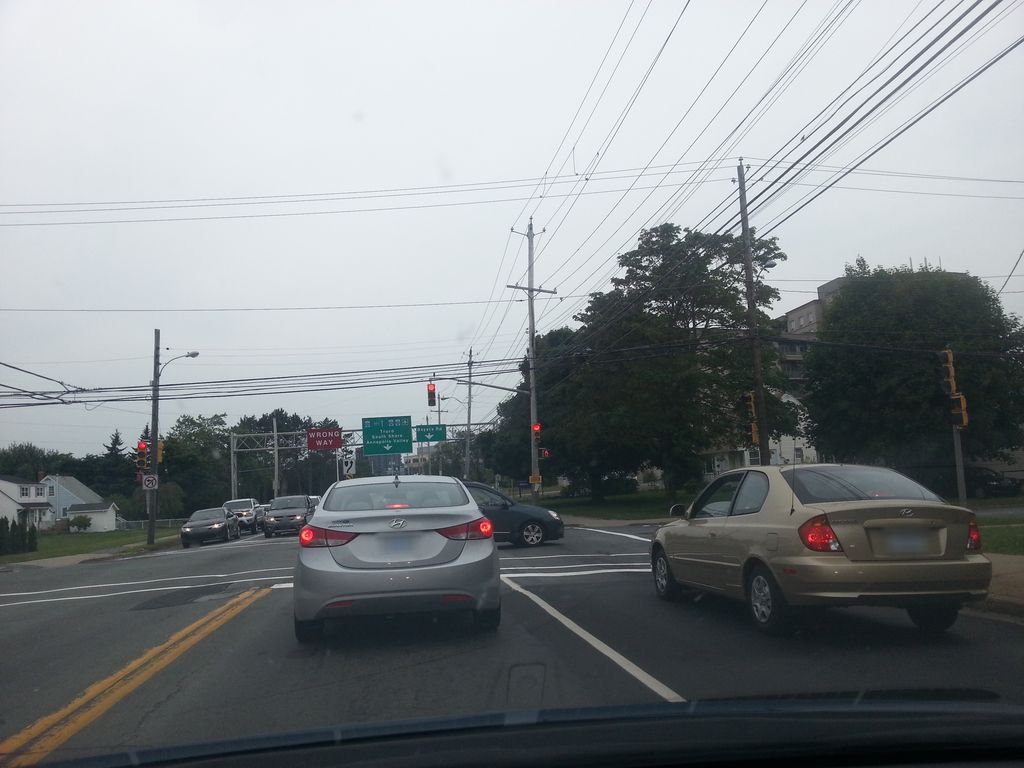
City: halifax